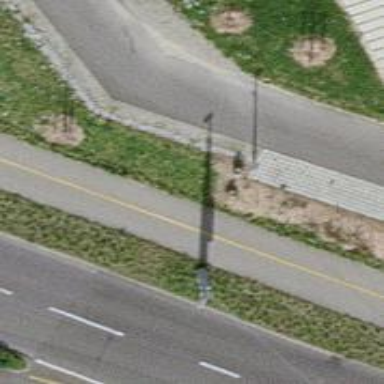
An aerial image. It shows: Asphalt cycleway with asphalt sidewalk.